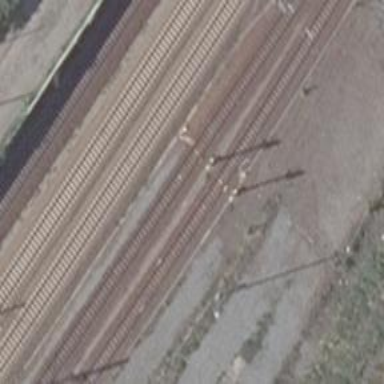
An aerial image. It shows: Railway signal.